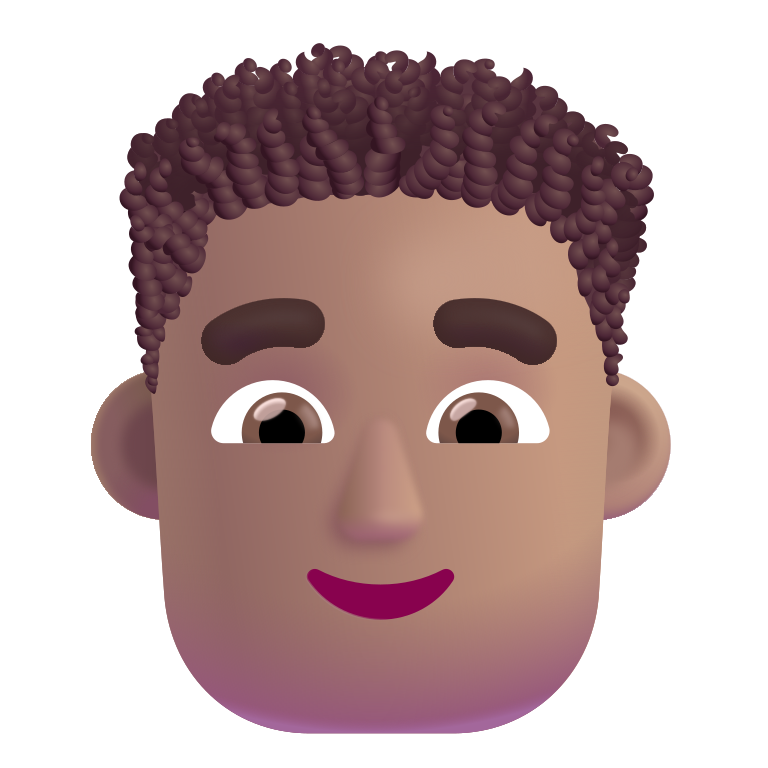
man curly hair color